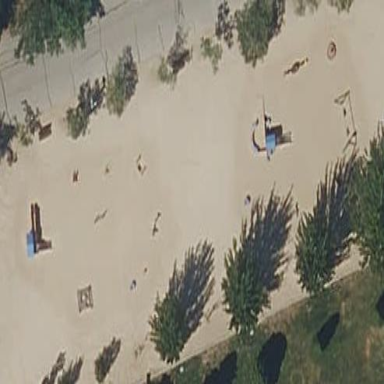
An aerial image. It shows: Playground area for leisure activities on the land.